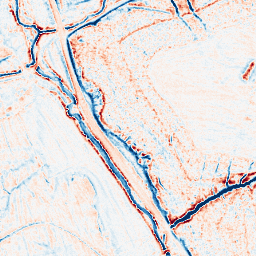
Category: edge_preserving
Decomposition family: anisotropic_diffusion
Decomposition parameters: iterations: 20
kappa: 100
gamma: 0.1
Upsampling method: sinc_blackman
Upsampling parameters: scale: 4
kernel_size: 8
Upsampling scale: 4